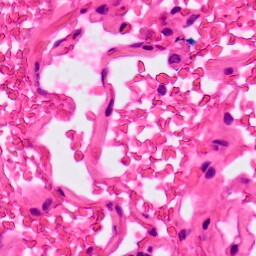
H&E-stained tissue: Lung